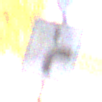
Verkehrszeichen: VerlaufVorfahrtsstrasse8
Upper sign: Vorfahrtsstrasse
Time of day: MorningAfternoon
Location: Outdoor (Suburban)
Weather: PartlyCloudy
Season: NotSpecified
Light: Natural